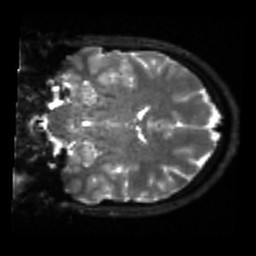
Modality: sbref
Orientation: coronal
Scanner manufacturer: siemens
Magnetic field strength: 3 T
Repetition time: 4 s
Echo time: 0.0594 s